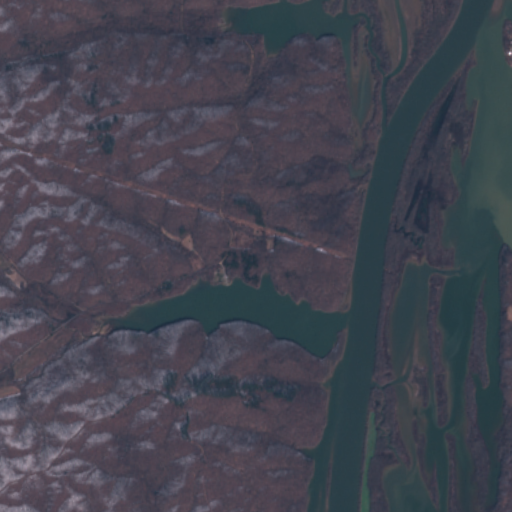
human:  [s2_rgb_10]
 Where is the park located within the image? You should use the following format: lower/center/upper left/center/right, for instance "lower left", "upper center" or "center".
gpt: The park is located in the center left of the image.
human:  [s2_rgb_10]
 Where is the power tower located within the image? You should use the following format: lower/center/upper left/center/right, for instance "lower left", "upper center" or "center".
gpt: The power tower is located in the center right of the image.
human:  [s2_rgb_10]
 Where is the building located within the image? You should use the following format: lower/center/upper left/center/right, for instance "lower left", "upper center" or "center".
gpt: The building is located in the upper right of the image.
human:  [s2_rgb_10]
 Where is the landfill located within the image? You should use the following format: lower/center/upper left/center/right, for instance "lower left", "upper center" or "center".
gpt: There is no landfill in the image.